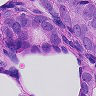
Metastatic tissue present: yes